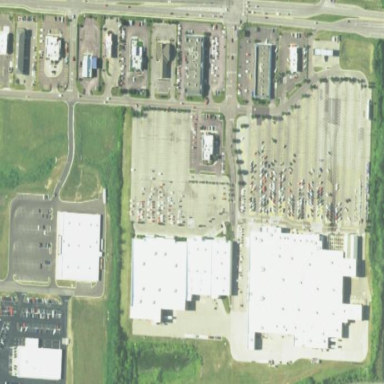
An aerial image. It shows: Retail area.